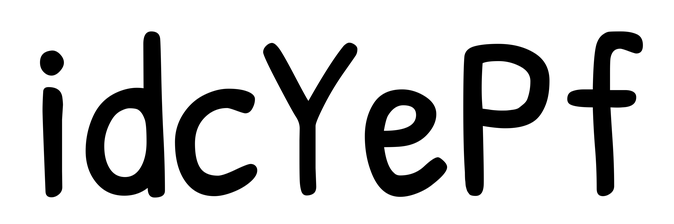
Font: PatrickHand-Regular